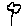
Label: flower